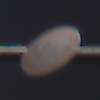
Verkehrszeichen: TatsaechlicheBreite2Komma3
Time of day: Night
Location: Outdoor (Nature)
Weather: Clear
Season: NotSpecified
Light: Natural